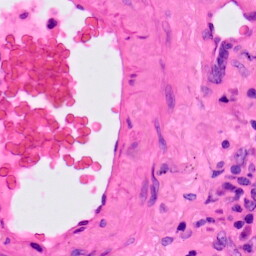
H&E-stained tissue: Lung